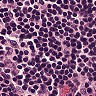
Metastatic tissue present: no